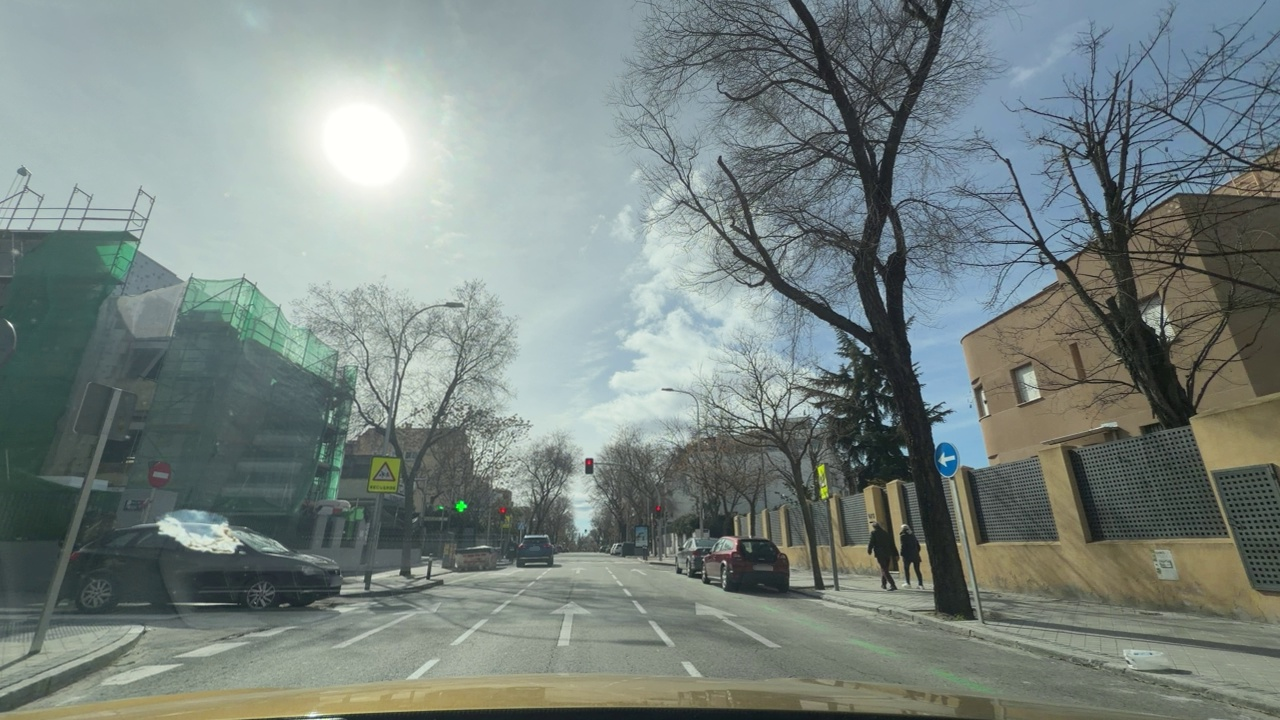
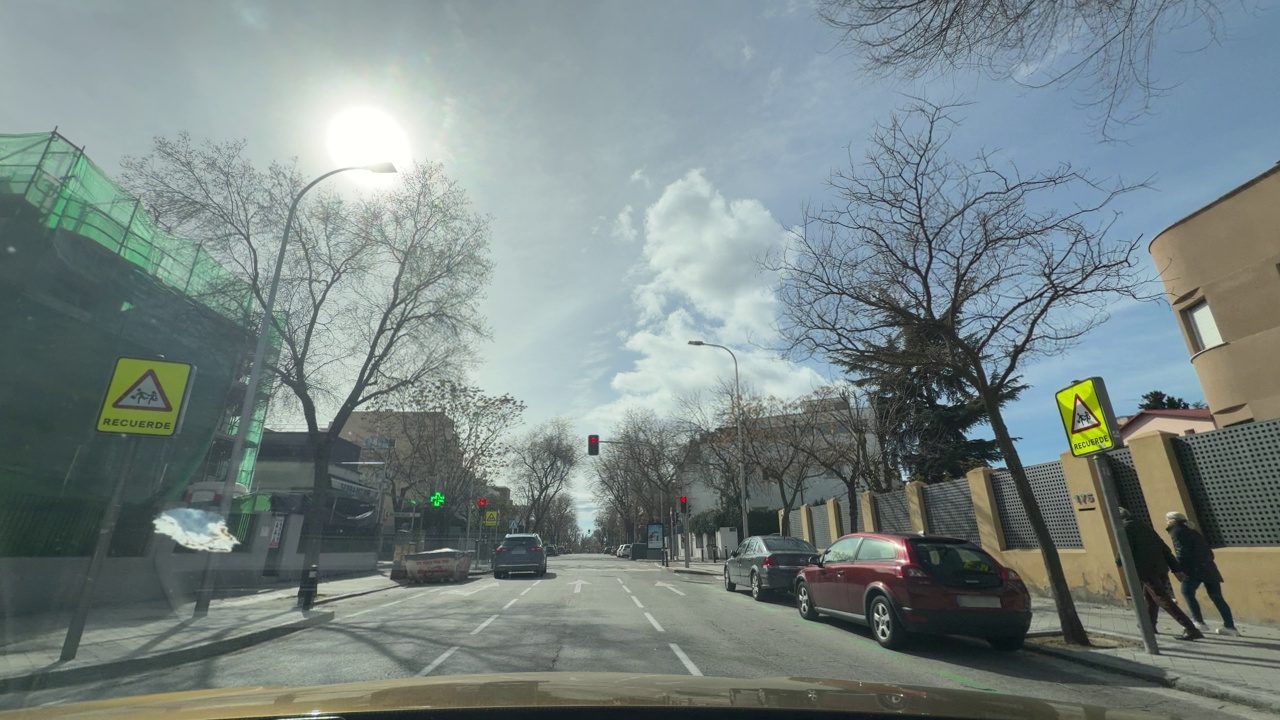
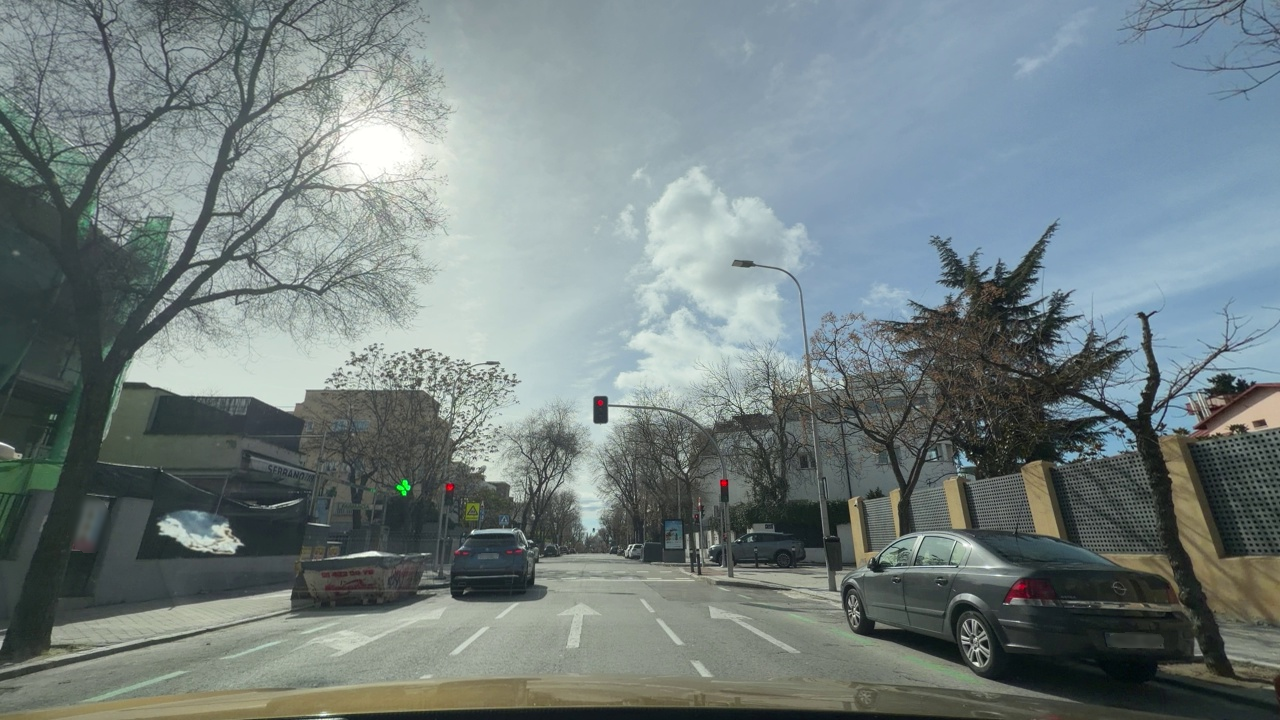
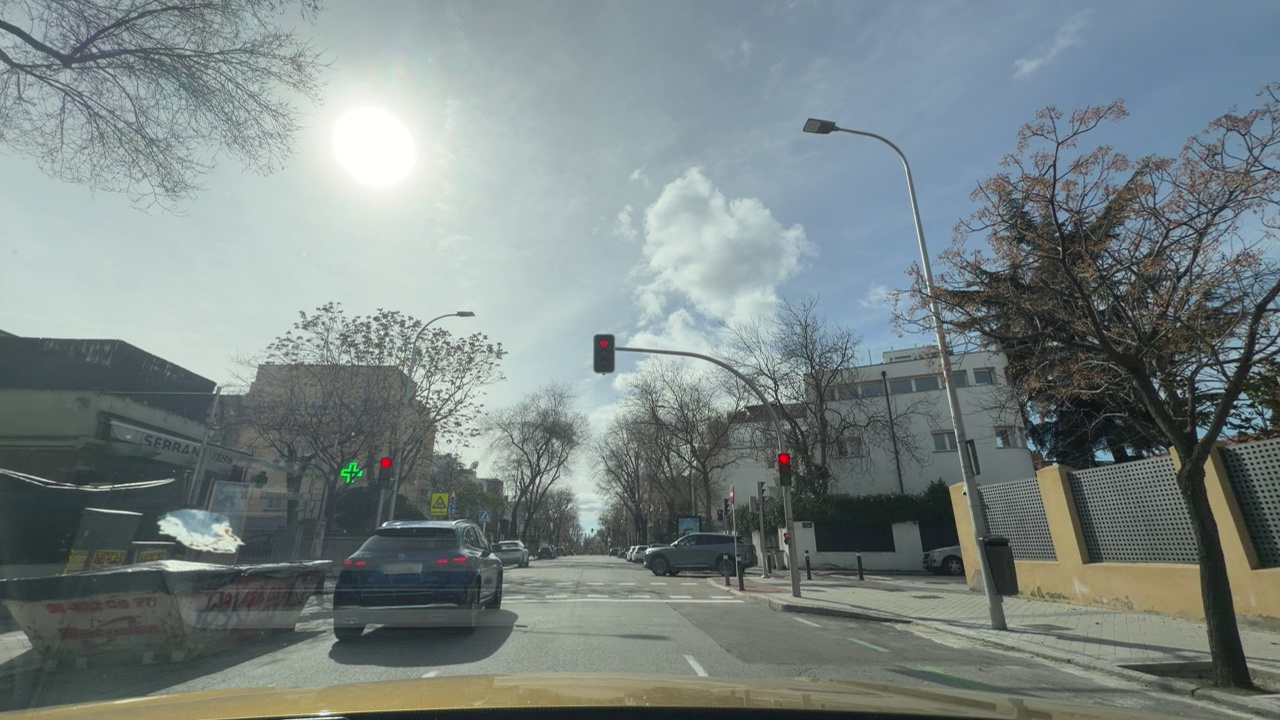
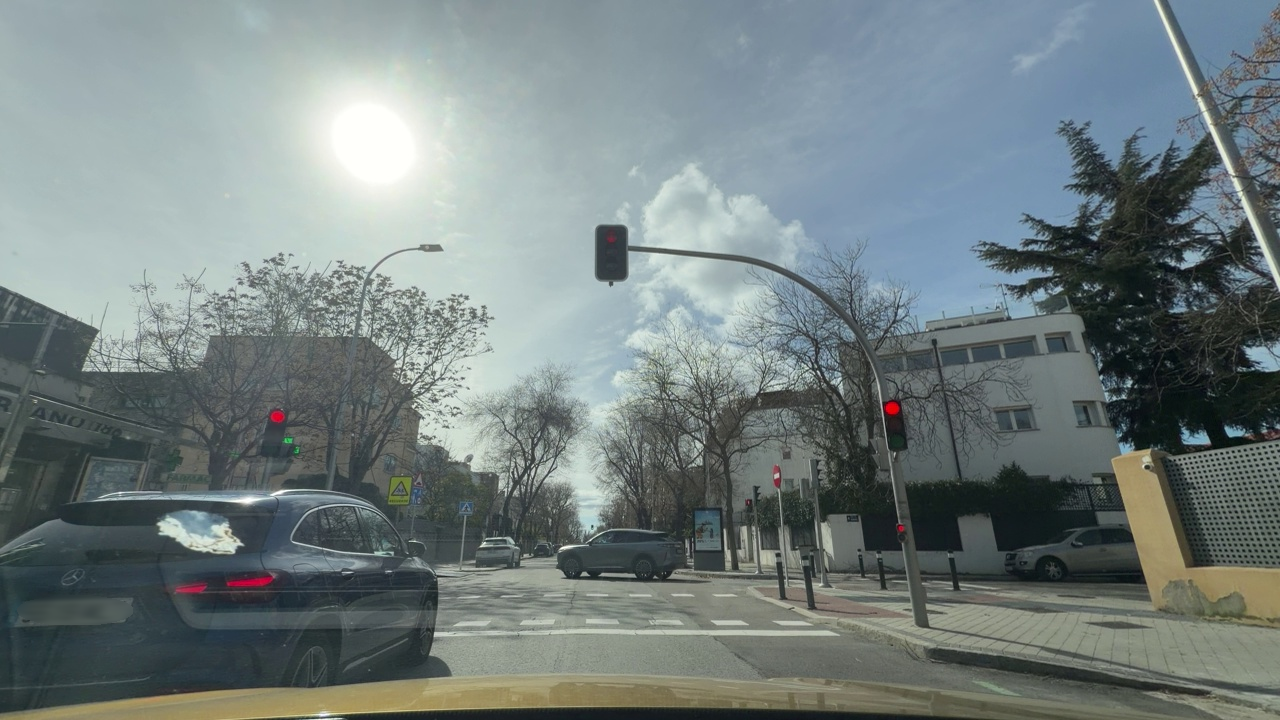
Situation: Traffic light
Question: Do you observe any red traffic light regulating the ego lane?
Answer: Yes
Reasoning: There are three traffic signals currently at red, which apply to all three available lanes. There is no specific signal for the left-turn lane; therefore, the red light governs all directions. The Ego vehicle is positioned in the center lane, restricted to proceeding straight only.

Situation: Traffic light
Question: What is the color of the traffic light regulating the ego lane?
Answer: Red
Reasoning: There are three traffic signals currently at red, which apply to all three available lanes. There is no specific signal for the left-turn lane; therefore, the red light governs all directions. The Ego vehicle is positioned in the center lane, restricted to proceeding straight only.

Situation: Traffic light
Question: Is the ego vehicle positioned in a dedicated right-turn lane before the traffic light?
Answer: No
Reasoning: There are three traffic signals currently at red, which apply to all three available lanes. There is no specific signal for the left-turn lane; therefore, the red light governs all directions. The Ego vehicle is positioned in the center lane, restricted to proceeding straight only.

Situation: Traffic light
Question: Is the ego vehicle positioned in a dedicated left-turn lane before the traffic light?
Answer: Yes
Reasoning: There are three traffic signals currently at red, which apply to all three available lanes. There is no specific signal for the left-turn lane; therefore, the red light governs all directions. The Ego vehicle is positioned in the center lane, restricted to proceeding straight only.

Situation: Traffic light
Question: Are multiple traffic lights regulating the ego direction of travel displaying different colors simultaneously?
Answer: No
Reasoning: There are three traffic signals currently at red, which apply to all three available lanes. There is no specific signal for the left-turn lane; therefore, the red light governs all directions. The Ego vehicle is positioned in the center lane, restricted to proceeding straight only.